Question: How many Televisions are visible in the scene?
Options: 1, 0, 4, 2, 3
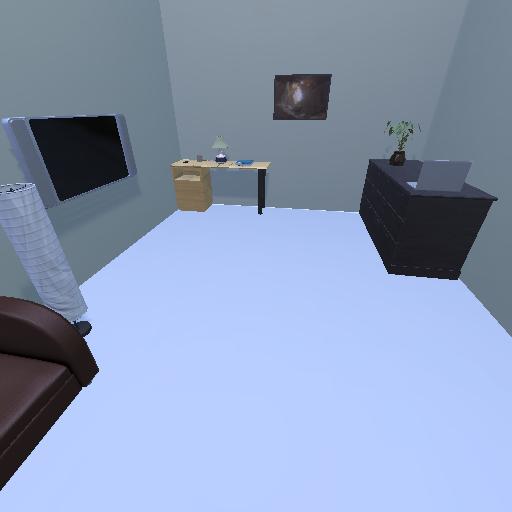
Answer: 1